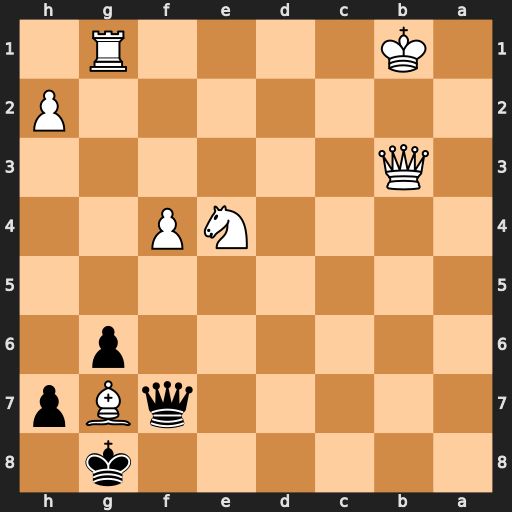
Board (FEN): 6k1/5qBp/6p1/8/4NP2/1Q6/7P/1K4R1
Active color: b
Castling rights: -
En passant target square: -
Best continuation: Qxb3+ Bb2 Qd3+